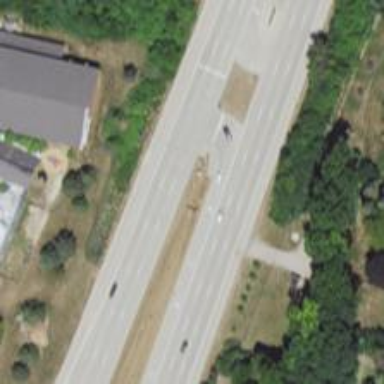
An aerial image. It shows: Primary highway.